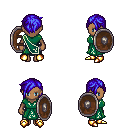
a pixel art fantasy rpg character, female body template, human, dark skin, sash dress, metal pants, blue pixie cut hairstyle, gold boots, shield, four views (front, back, left, right), 2x2 character sprite sheet, small pixel art, hard edges, no anti-aliasing